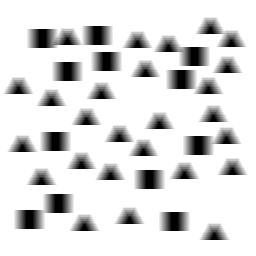
Squares: 12
Triangles: 26
Stars: 0
Total shapes: 38